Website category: sports
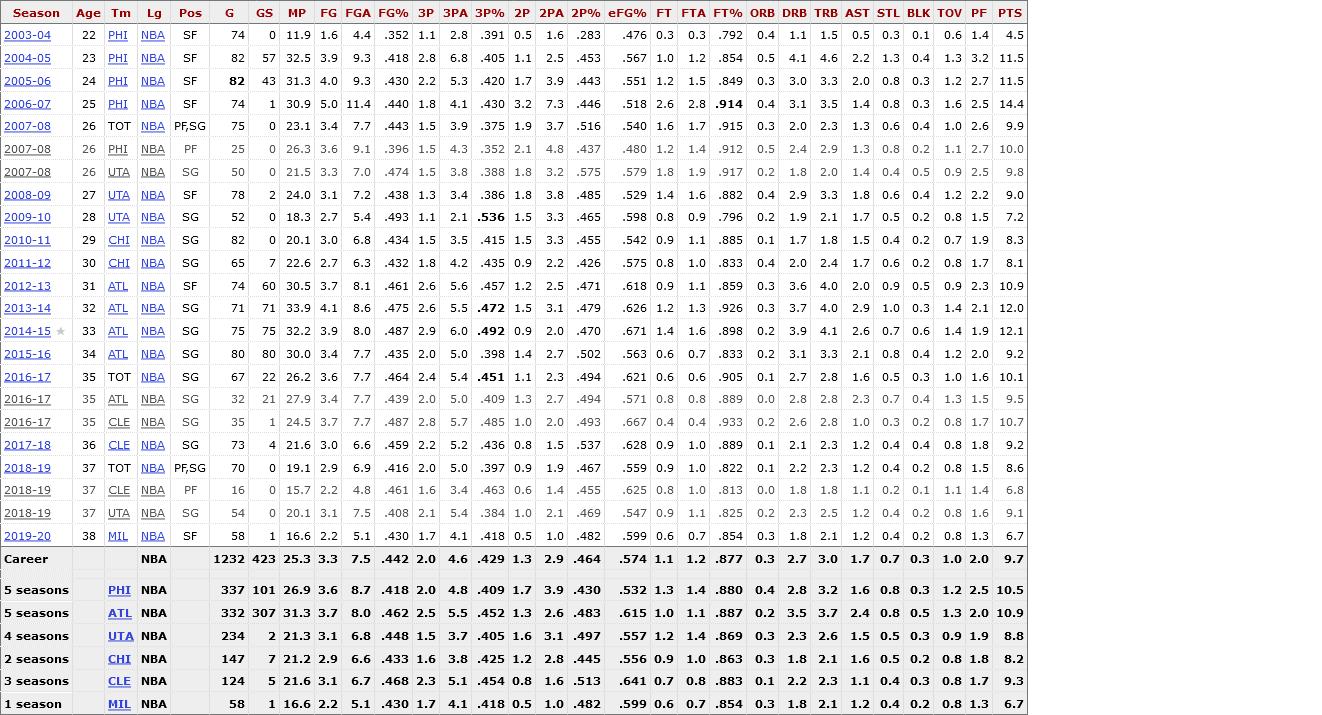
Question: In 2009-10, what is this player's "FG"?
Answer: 2.7

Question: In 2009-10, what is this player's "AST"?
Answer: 1.7

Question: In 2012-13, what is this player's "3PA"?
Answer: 5.6

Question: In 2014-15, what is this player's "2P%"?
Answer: .470

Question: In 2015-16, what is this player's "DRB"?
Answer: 3.1

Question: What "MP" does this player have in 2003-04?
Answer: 11.9

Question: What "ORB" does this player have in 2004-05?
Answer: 0.5

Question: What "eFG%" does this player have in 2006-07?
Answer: .518

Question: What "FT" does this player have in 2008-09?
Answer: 1.4

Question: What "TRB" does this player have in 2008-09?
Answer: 3.3

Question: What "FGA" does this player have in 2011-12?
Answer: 6.3

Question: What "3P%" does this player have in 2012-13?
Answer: .457

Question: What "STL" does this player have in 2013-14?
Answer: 1.0

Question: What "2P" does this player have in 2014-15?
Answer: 0.9

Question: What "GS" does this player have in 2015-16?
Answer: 80

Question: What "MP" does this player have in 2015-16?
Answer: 30.0

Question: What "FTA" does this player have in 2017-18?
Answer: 1.0

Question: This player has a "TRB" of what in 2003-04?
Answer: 1.5

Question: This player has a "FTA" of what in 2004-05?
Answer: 1.2

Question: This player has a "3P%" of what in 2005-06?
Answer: .420

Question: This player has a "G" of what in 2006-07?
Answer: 74

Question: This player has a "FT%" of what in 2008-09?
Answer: .882

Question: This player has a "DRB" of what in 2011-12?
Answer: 2.0

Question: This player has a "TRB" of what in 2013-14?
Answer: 4.0

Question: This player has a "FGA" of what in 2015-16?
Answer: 7.7

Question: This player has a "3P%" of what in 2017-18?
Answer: .436

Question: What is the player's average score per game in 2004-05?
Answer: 11.5

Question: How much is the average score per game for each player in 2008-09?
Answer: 9.0

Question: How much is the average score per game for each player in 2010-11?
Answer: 8.3

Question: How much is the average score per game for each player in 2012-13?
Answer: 10.9

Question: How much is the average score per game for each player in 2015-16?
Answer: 9.2

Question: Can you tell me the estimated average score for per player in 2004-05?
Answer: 11.5

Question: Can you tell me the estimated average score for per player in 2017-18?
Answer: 9.2

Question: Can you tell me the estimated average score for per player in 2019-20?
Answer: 6.7

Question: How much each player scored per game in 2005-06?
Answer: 11.5

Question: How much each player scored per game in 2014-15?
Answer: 12.1

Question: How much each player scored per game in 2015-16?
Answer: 9.2

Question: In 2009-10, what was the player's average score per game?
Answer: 7.2

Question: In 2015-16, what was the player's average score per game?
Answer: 9.2

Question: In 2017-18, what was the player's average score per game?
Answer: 9.2

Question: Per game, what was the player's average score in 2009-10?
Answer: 7.2

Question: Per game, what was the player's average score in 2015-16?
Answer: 9.2